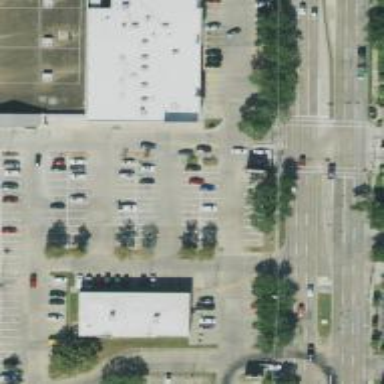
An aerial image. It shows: Parking space.